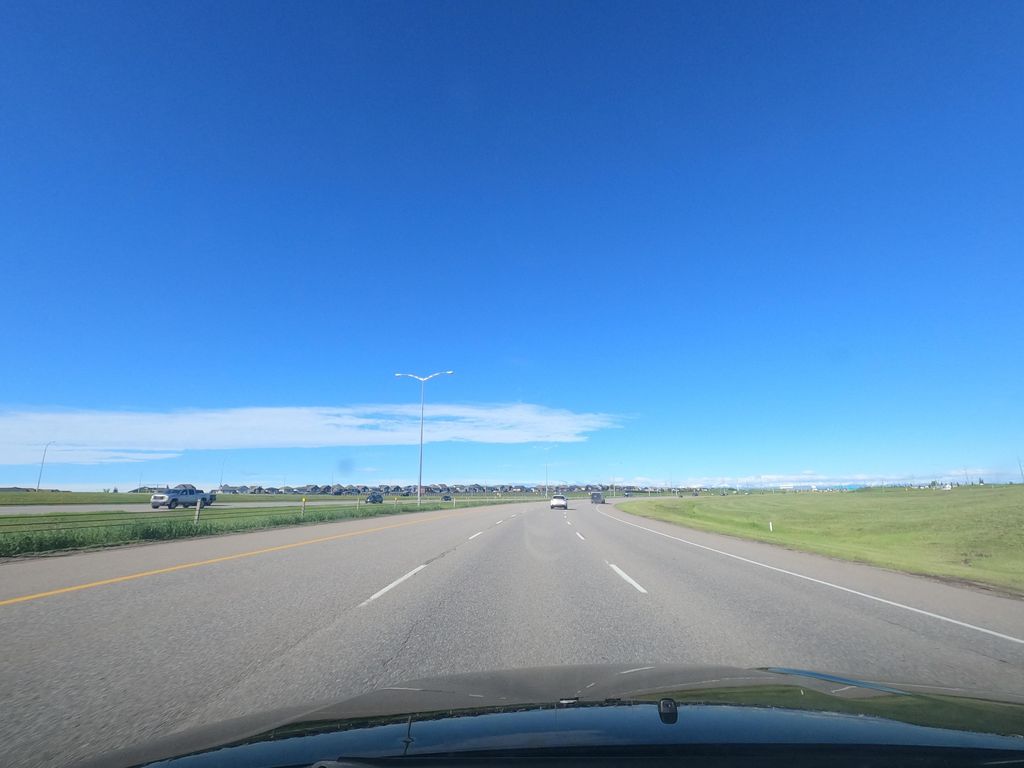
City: calgary